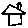
Label: house